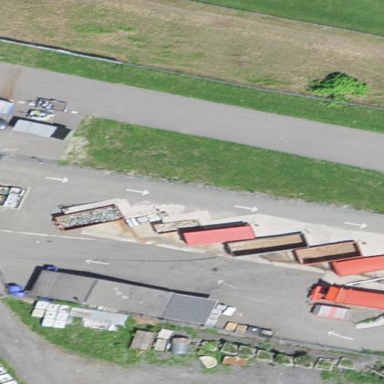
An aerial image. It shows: Recycling center that accepts scrap metal.